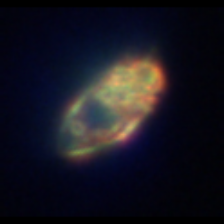
Taxon: Dinophysis
Group: Dinoflagellates